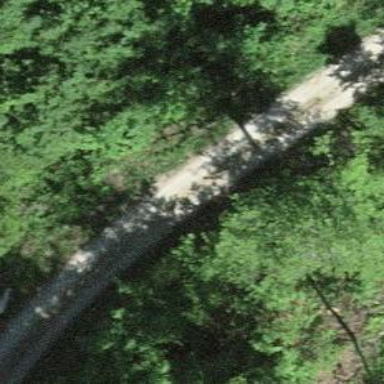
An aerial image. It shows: Track with grade 2 tracktype.